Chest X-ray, PA view. Patient: 54 years old, sex M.
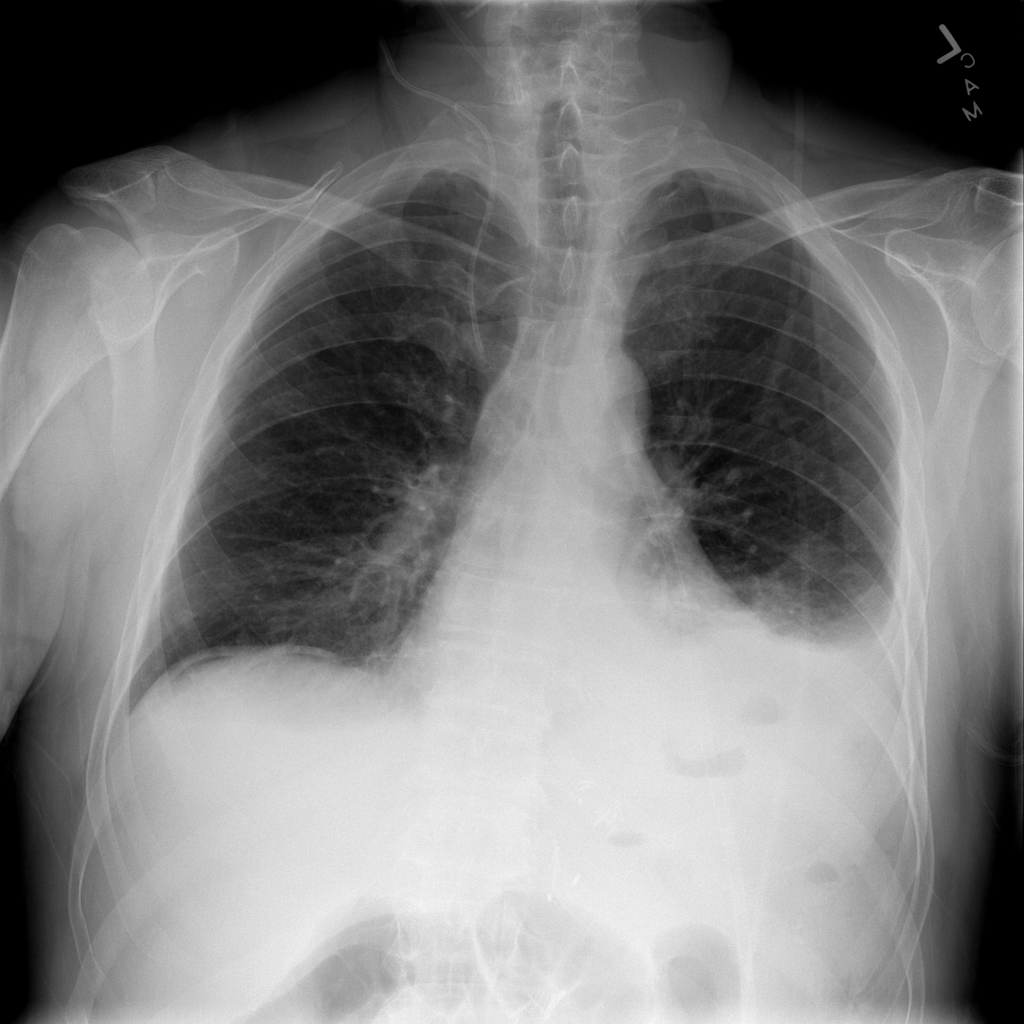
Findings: Atelectasis, Effusion